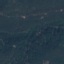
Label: Forest